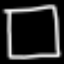
Label: square